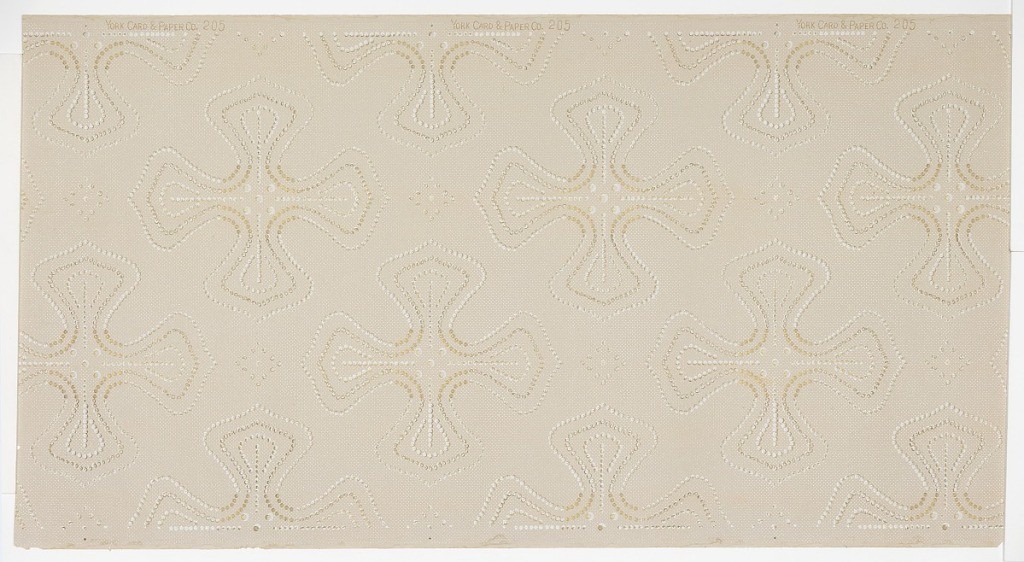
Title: Ceiling paper
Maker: York Card & Paper Co., 1891
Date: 1905–1915
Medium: Machine-printed paper, liquid mica
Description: Cross-like medallion alternating with small dotted square.